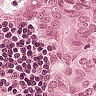
Metastatic tissue present: yes